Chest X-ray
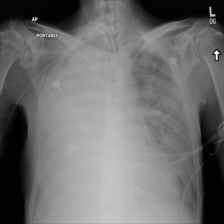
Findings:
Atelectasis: negative
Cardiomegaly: negative
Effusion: negative
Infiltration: negative
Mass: negative
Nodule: negative
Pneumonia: negative
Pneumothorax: negative
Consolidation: negative
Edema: negative
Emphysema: negative
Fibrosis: negative
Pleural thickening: negative
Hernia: negative